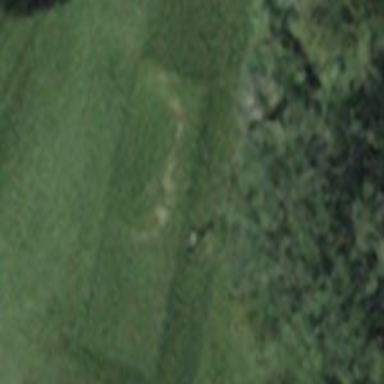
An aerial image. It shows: Grassy area designated as golf tee.